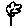
Label: flower